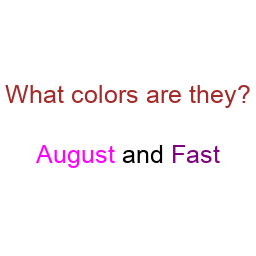
Color: magenta, purple
Background color: white
Question text color: brown